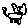
Label: cat